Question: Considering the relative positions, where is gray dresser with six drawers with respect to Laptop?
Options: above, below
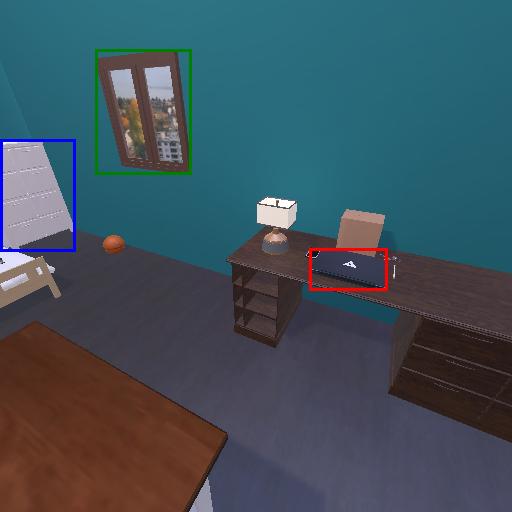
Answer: above